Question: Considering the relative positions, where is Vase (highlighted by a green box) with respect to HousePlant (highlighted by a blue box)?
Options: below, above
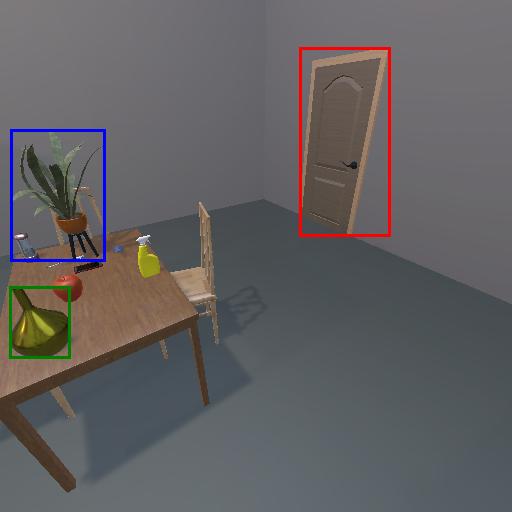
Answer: below